Question: # Introduction
1. I'm new to Android Development
2. Using Eclipse Luna r24.1.2 and JDK 8
3. I can't use Android Studio because it lags too much on my computer
# The Problem
I can't choose a build target in the 'Compile With' dropdown that is above API version 8. However, I can choose a minimum and target API's that are greater than this.
Hence,

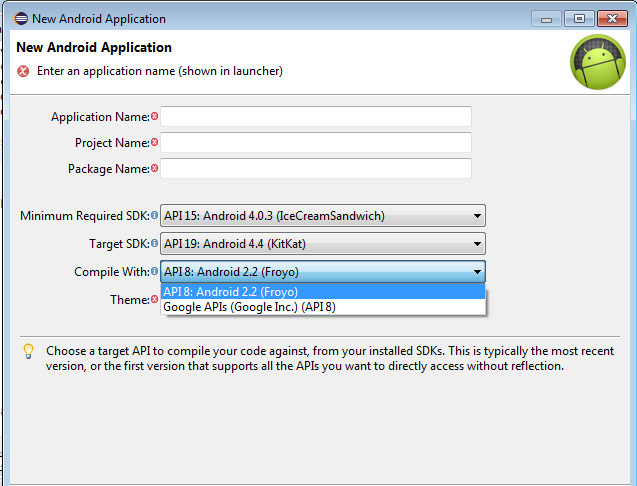
Answer: # Download the API versions
You need to you wish to use via the <URL>. Once you have done this, all of the downloaded versions will appear as options in the 'Compile With' drop down.
# Installing via the SDK Manager (Eclipse)
1. Window > Android SDK Manager
2. Check additional API versions required e.g. Android 4.0 (API14)
3. Press install [x] packages
4. Restart Eclipse

> These instructions are from the <URL>.
---
<URL>